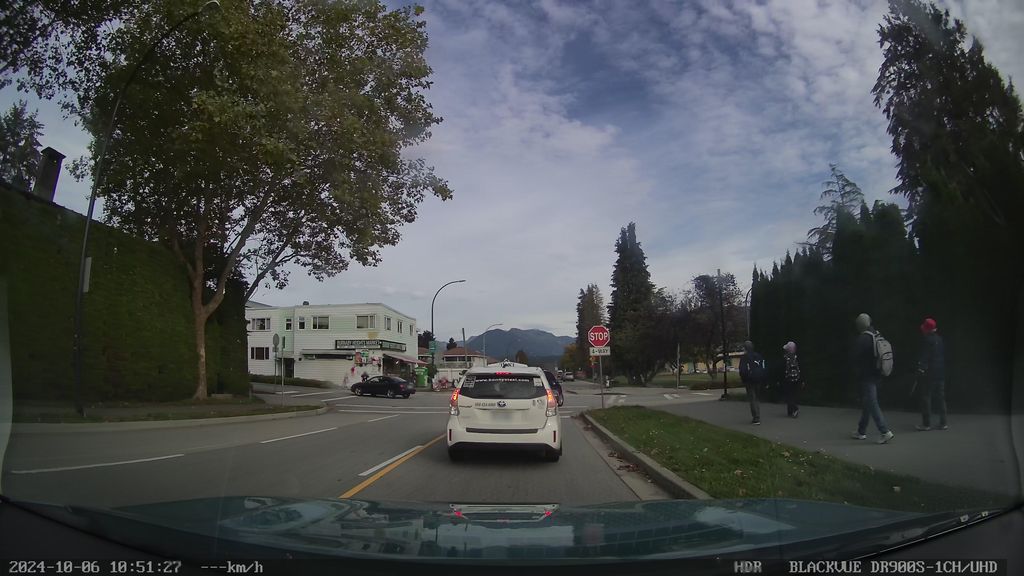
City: vancouver